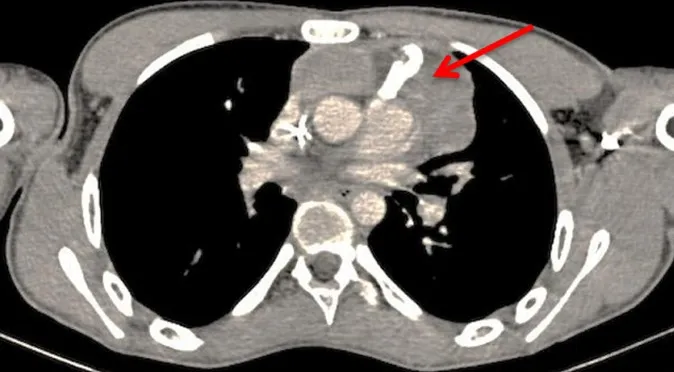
chest computed tomography scan after chemotherapy demonstrating a partial response.
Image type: radiology (ct)